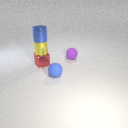
small purple rubber sphere to the right of small red metal cube